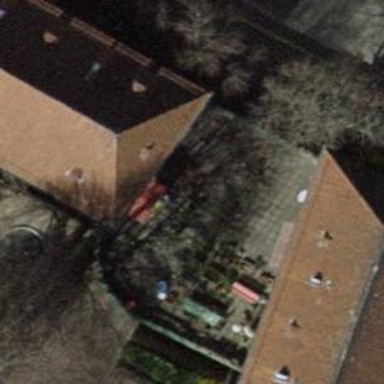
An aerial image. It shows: View of roof of building.